Field crop: maize
Growth stage: 2
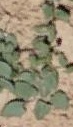
Species: convolvulus